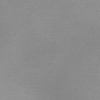
Label: dusty